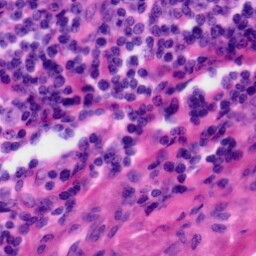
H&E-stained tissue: Tonsil